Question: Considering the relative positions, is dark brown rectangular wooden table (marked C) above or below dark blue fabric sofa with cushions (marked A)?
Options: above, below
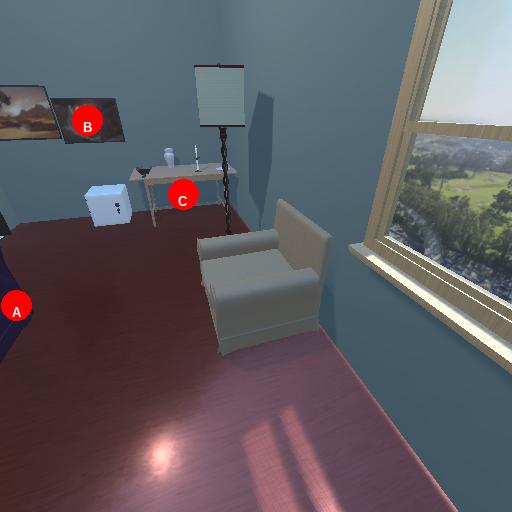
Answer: above